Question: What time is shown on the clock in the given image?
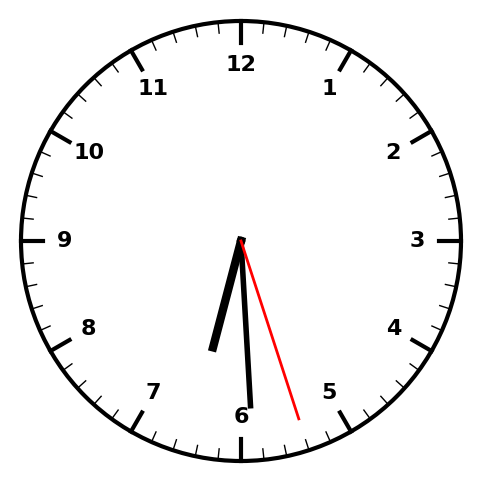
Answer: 06:29:27